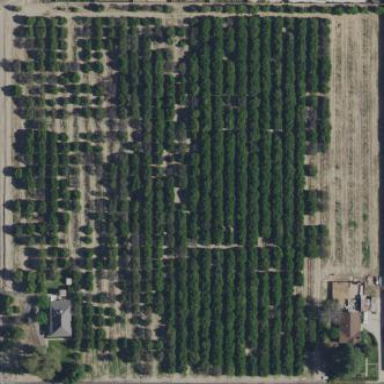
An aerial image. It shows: Orchard.